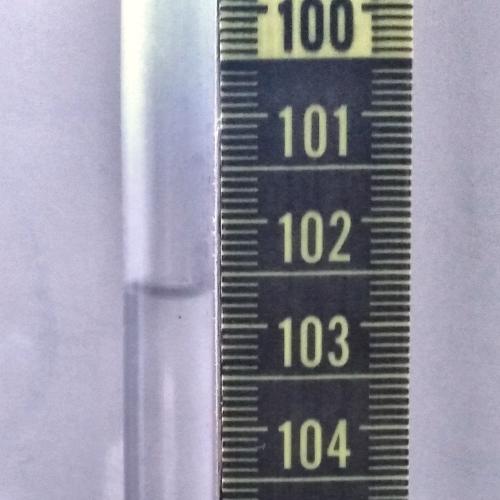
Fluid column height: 102.7 cm